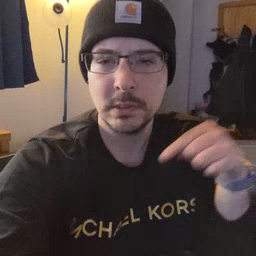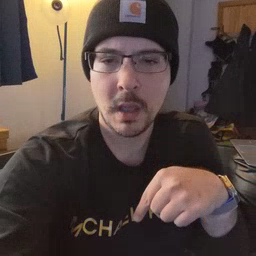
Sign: down